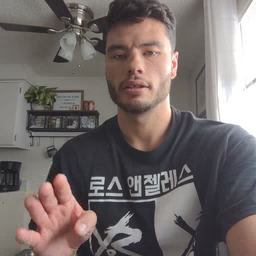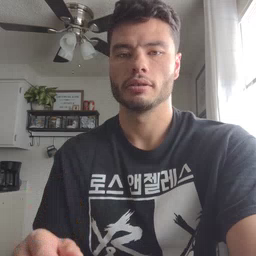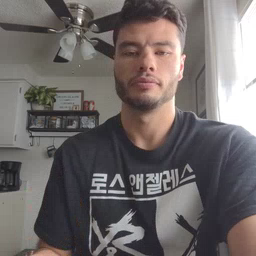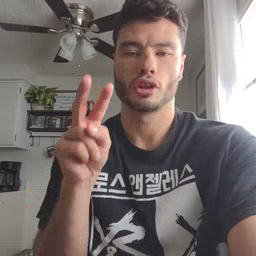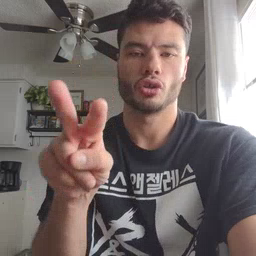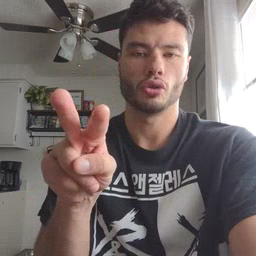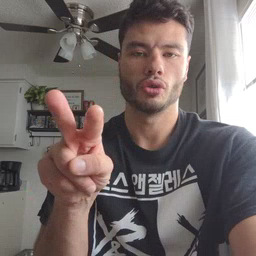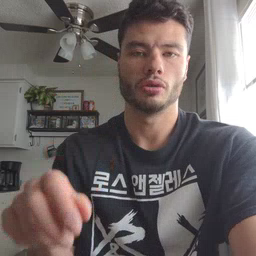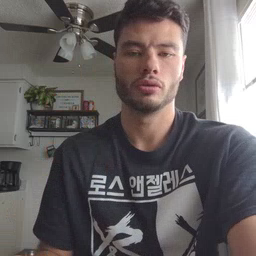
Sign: look